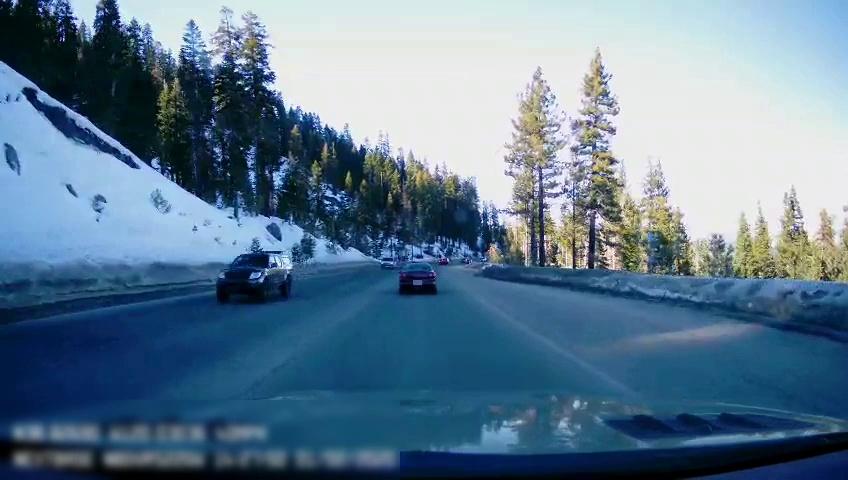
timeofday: Day
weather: Sunny
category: Drivable Space
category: Vehicles | Car
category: Vehicles | SUV
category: Vehicles | Car
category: Lanes | Opposite Lane
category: Lanes | Current Lane
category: Lanes | Opposite Lane
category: Lanes | Current Lane